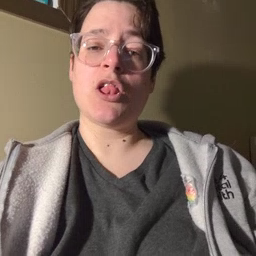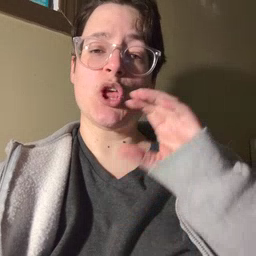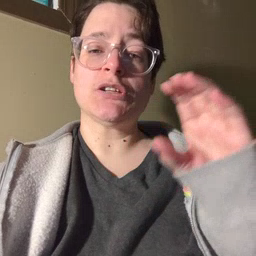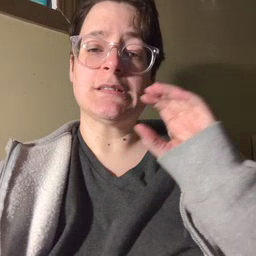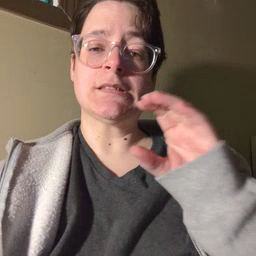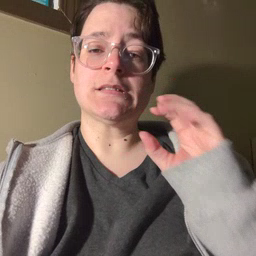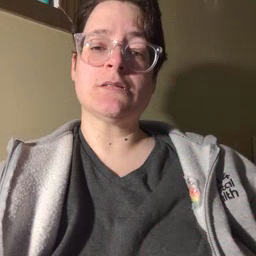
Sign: chocolate